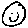
Label: smiley face